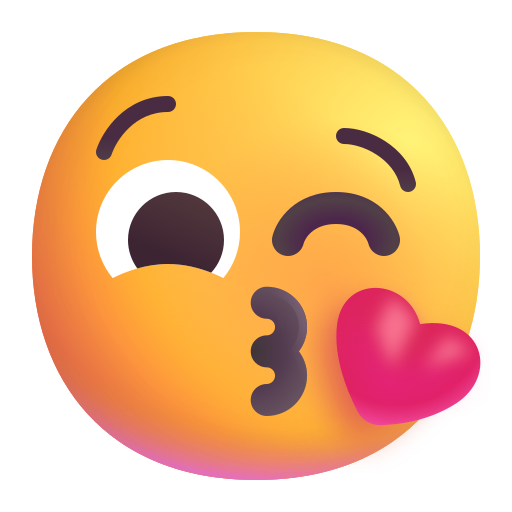
face blowing a kiss color